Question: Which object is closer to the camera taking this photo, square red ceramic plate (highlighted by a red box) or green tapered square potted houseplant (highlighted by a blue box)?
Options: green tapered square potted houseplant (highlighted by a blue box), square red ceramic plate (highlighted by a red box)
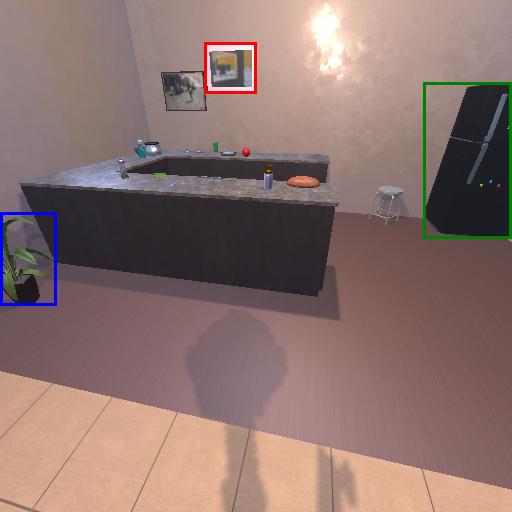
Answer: green tapered square potted houseplant (highlighted by a blue box)